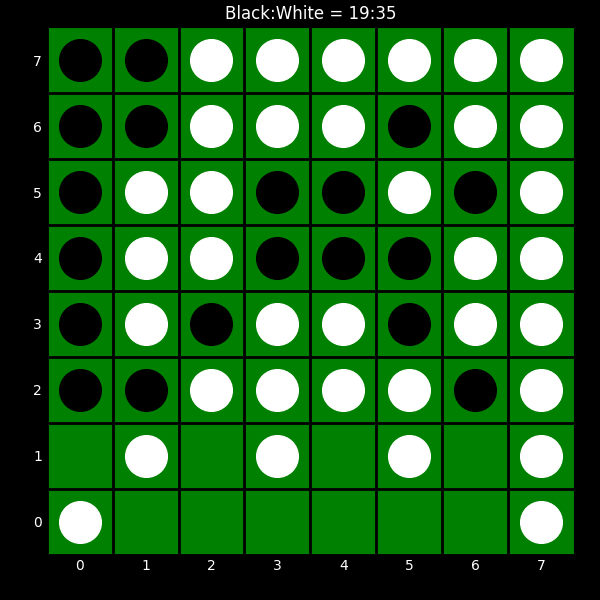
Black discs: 19
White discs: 35